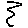
Label: zigzag